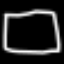
Label: square